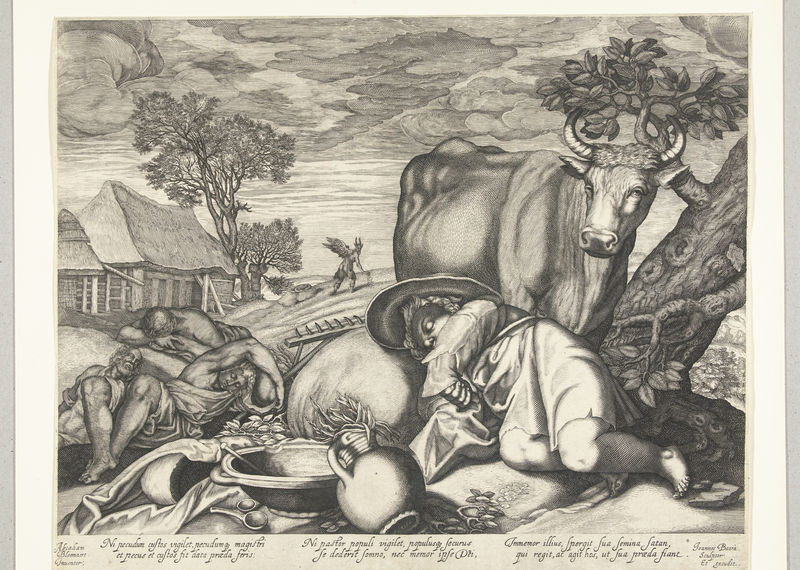
Titel: Zaaier en knechten slapen terwijl Satan onkruid zaait
Künstler: Johan Barra
Standort: Amsterdam
Institution: Rijksmuseum
Schlagwörter: baum, mann, landschaft, männer, krug, liegen, schlafen, grafik, kuh, blanc, maison, teufel, arbre, nuage, schalde, vache, feuille, pot de fleur